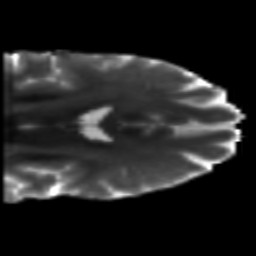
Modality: T2w
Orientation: coronal
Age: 46
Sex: male
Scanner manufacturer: siemens
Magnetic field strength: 3 T
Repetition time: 5.5 s
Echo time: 0.101 s